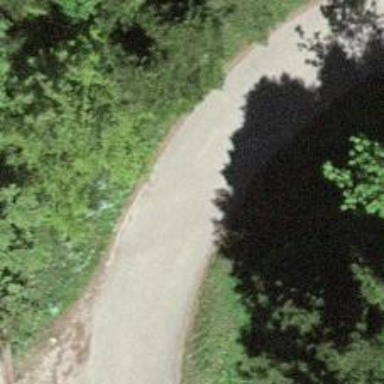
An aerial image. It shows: Paved tertiary road.